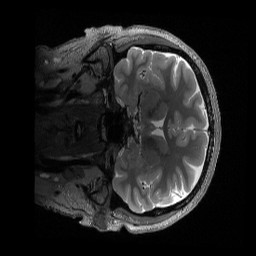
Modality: T2w
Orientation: coronal
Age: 27
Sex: female
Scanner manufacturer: siemens
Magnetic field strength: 3 T
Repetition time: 3.2 s
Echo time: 0.563 s